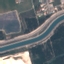
Land use / land cover class: River